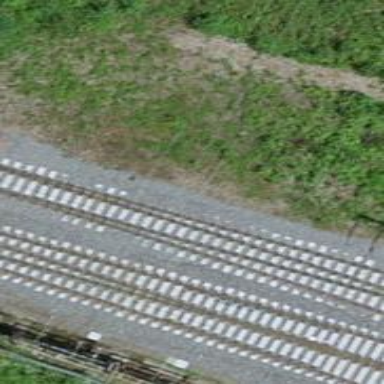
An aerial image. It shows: Single railway track with electrification through contact line.